Question: For some reason, in my admin site I am seeing a specific inline getting duplicated. I have the following models:
'''
class PageBase(ContentContainer):
title = models.CharField(max_length=1000)
slug = models.SlugField()
class PageBanner(models.Model):
name = models.CharField(max_length=1000)
page = models.ForeignKey(PageBase)
banner_images = models.ManyToManyField(BannerImage)
'''
Then in my admin.py I have:
'''
class PageBannerInline(admin.StackedInline):
model = models.PageBanner
extra = 1
class PageAdmin(admin.ModelAdmin):
model = models.Page
inlines = PageBannerInline
admin.site.register(models.Page, PageAdmin)
admin.site.register(models.PageBanner, PageBannerAdmin)
'''
For some reason, every time I add a PageBanner to any page in the admin, thus creating another inline for that page, I get another extra banner inline on EVERY page(including the one I added on).
So, if I have 4 pages and each page has 1 banner, I will see 3 extra inlines on every page.
What is going on here? This is quickly becoming unmanageable, the inlines take up way too much space.
Here is an image of the inlines:

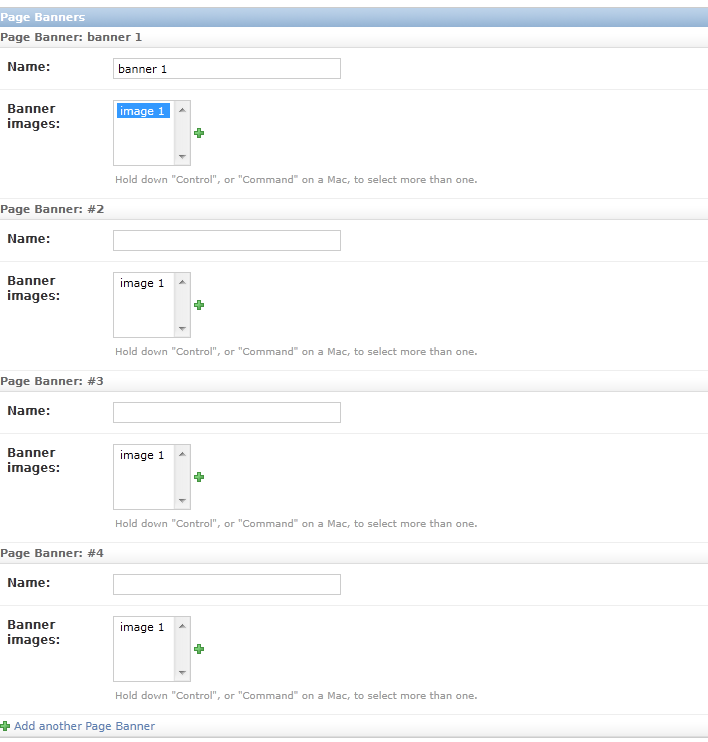
Answer: AFAIK, it's the default behavior of Django to add 3 forms for your inline model, so you can add 3 instances at once.
You should be able to change that with the 'extra' attribute:
<URL>